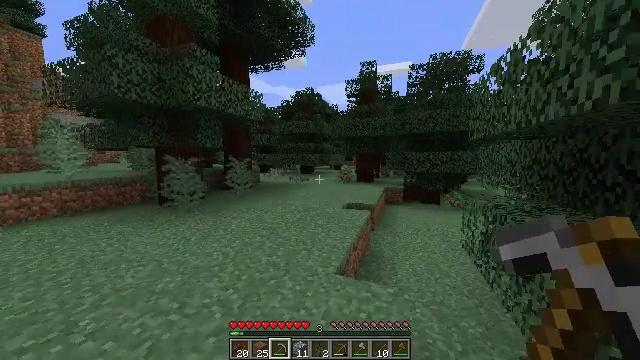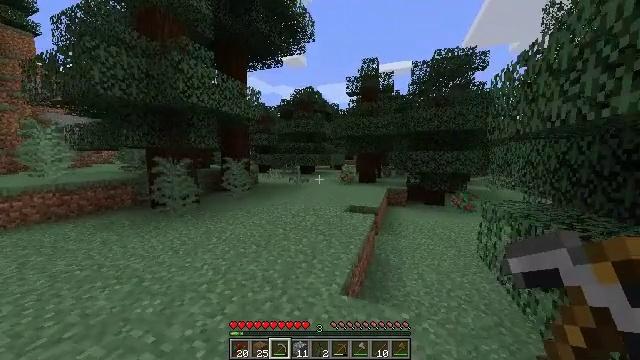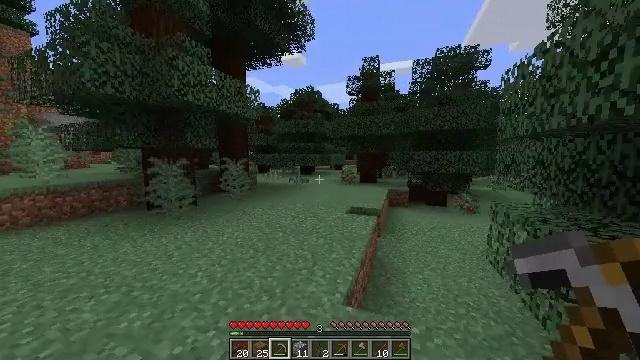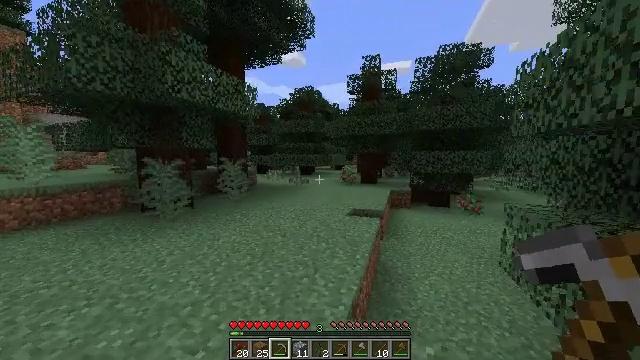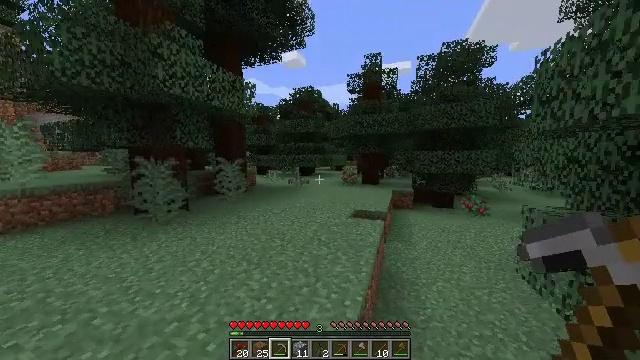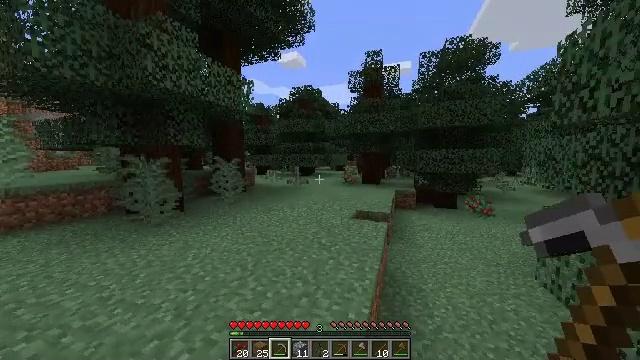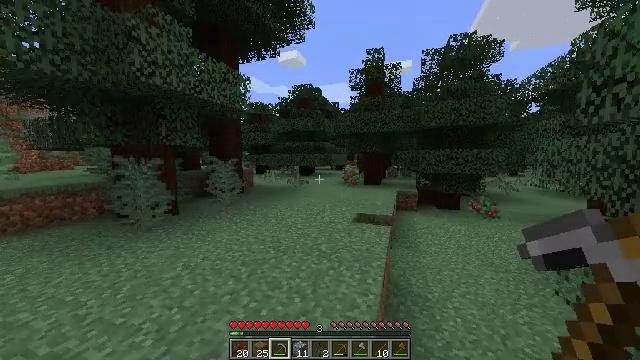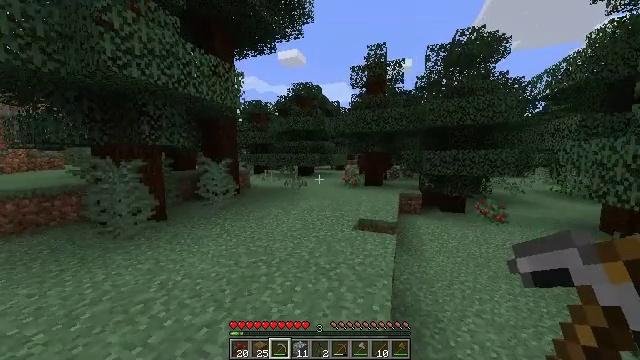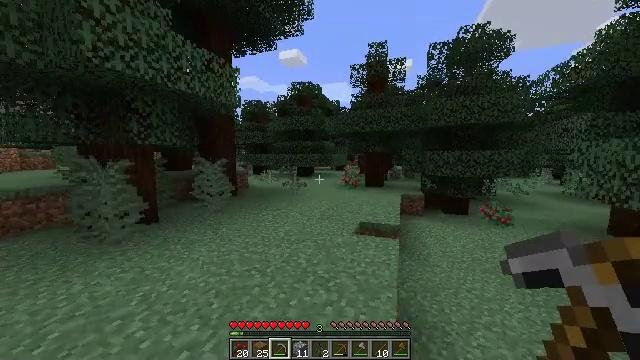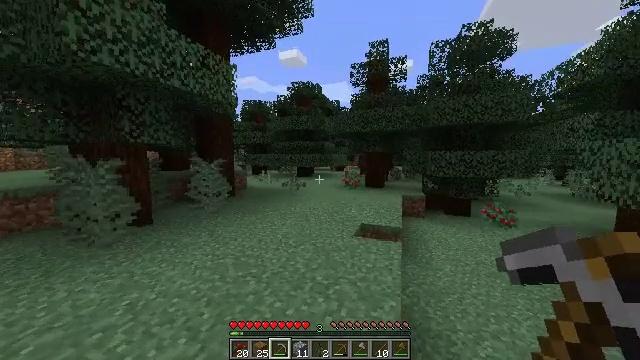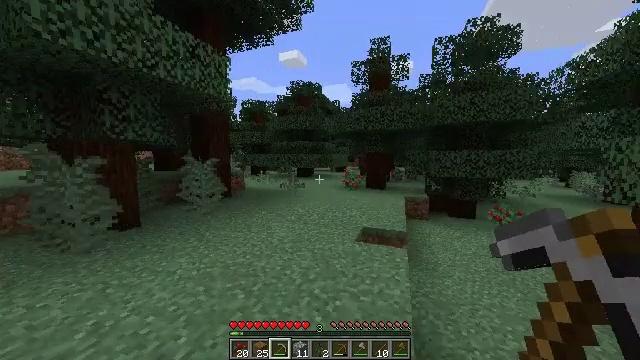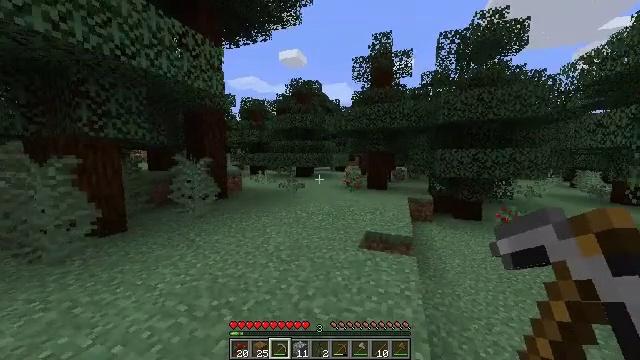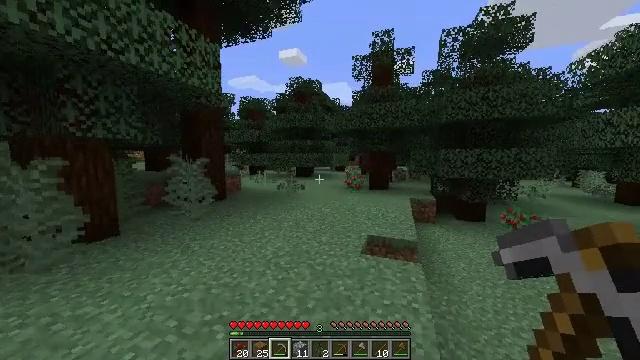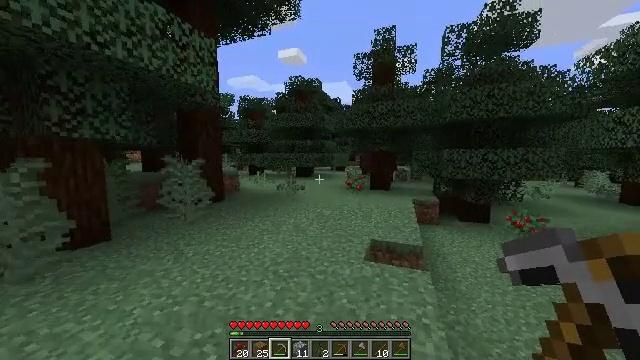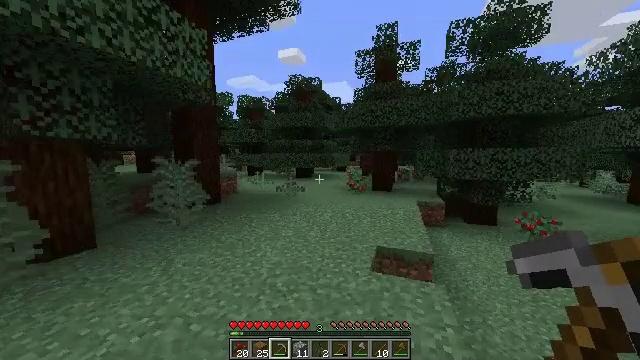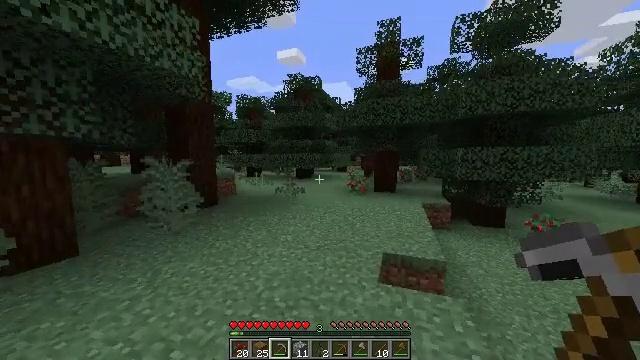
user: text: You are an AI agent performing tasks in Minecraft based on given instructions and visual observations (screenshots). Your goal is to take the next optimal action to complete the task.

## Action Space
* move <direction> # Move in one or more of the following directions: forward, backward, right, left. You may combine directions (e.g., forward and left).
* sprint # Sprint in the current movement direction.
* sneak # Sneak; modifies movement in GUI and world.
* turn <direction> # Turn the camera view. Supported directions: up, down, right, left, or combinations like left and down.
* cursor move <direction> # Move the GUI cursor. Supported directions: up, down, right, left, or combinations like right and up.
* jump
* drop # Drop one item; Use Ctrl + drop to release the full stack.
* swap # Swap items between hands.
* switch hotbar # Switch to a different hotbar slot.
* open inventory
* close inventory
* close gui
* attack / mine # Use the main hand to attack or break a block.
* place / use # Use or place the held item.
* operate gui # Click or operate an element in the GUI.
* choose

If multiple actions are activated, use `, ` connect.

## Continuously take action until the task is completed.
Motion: motion action
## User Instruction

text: Clear the sweet berry bush to collect the sweet berries.
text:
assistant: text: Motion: move forward, sprint
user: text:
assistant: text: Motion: move forward, sprint
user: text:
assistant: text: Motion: move forward, sprint
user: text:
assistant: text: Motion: move forward, sprint
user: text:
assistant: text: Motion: move forward, sprint
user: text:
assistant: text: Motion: move forward, sprint
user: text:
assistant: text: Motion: move forward, sprint
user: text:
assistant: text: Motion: move forward, sprint
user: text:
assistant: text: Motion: move forward, sprint
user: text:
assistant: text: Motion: move forward, sprint
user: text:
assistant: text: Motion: move forward, sprint
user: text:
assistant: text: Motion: move forward, sprint
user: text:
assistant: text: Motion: move forward, sprint
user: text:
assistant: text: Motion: move forward, sprint
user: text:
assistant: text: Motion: move forward, sprint
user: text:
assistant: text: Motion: move forward, sprint
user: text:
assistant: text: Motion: move forward, sprint
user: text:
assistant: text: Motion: move forward, sprint
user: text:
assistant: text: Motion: move forward, sprint
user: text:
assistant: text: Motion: move forward, sprint
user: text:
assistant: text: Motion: move forward, sprint
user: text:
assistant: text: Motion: move forward, sprint
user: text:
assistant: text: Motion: move forward, sprint
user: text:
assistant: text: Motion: move forward, sprint
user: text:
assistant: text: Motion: move forward, sprint
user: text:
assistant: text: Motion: move forward, sprint
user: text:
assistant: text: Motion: move forward, sprint
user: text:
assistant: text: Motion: move forward, sprint
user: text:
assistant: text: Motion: move forward, sprint
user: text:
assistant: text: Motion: move forward, sprint